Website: lowes
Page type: cart
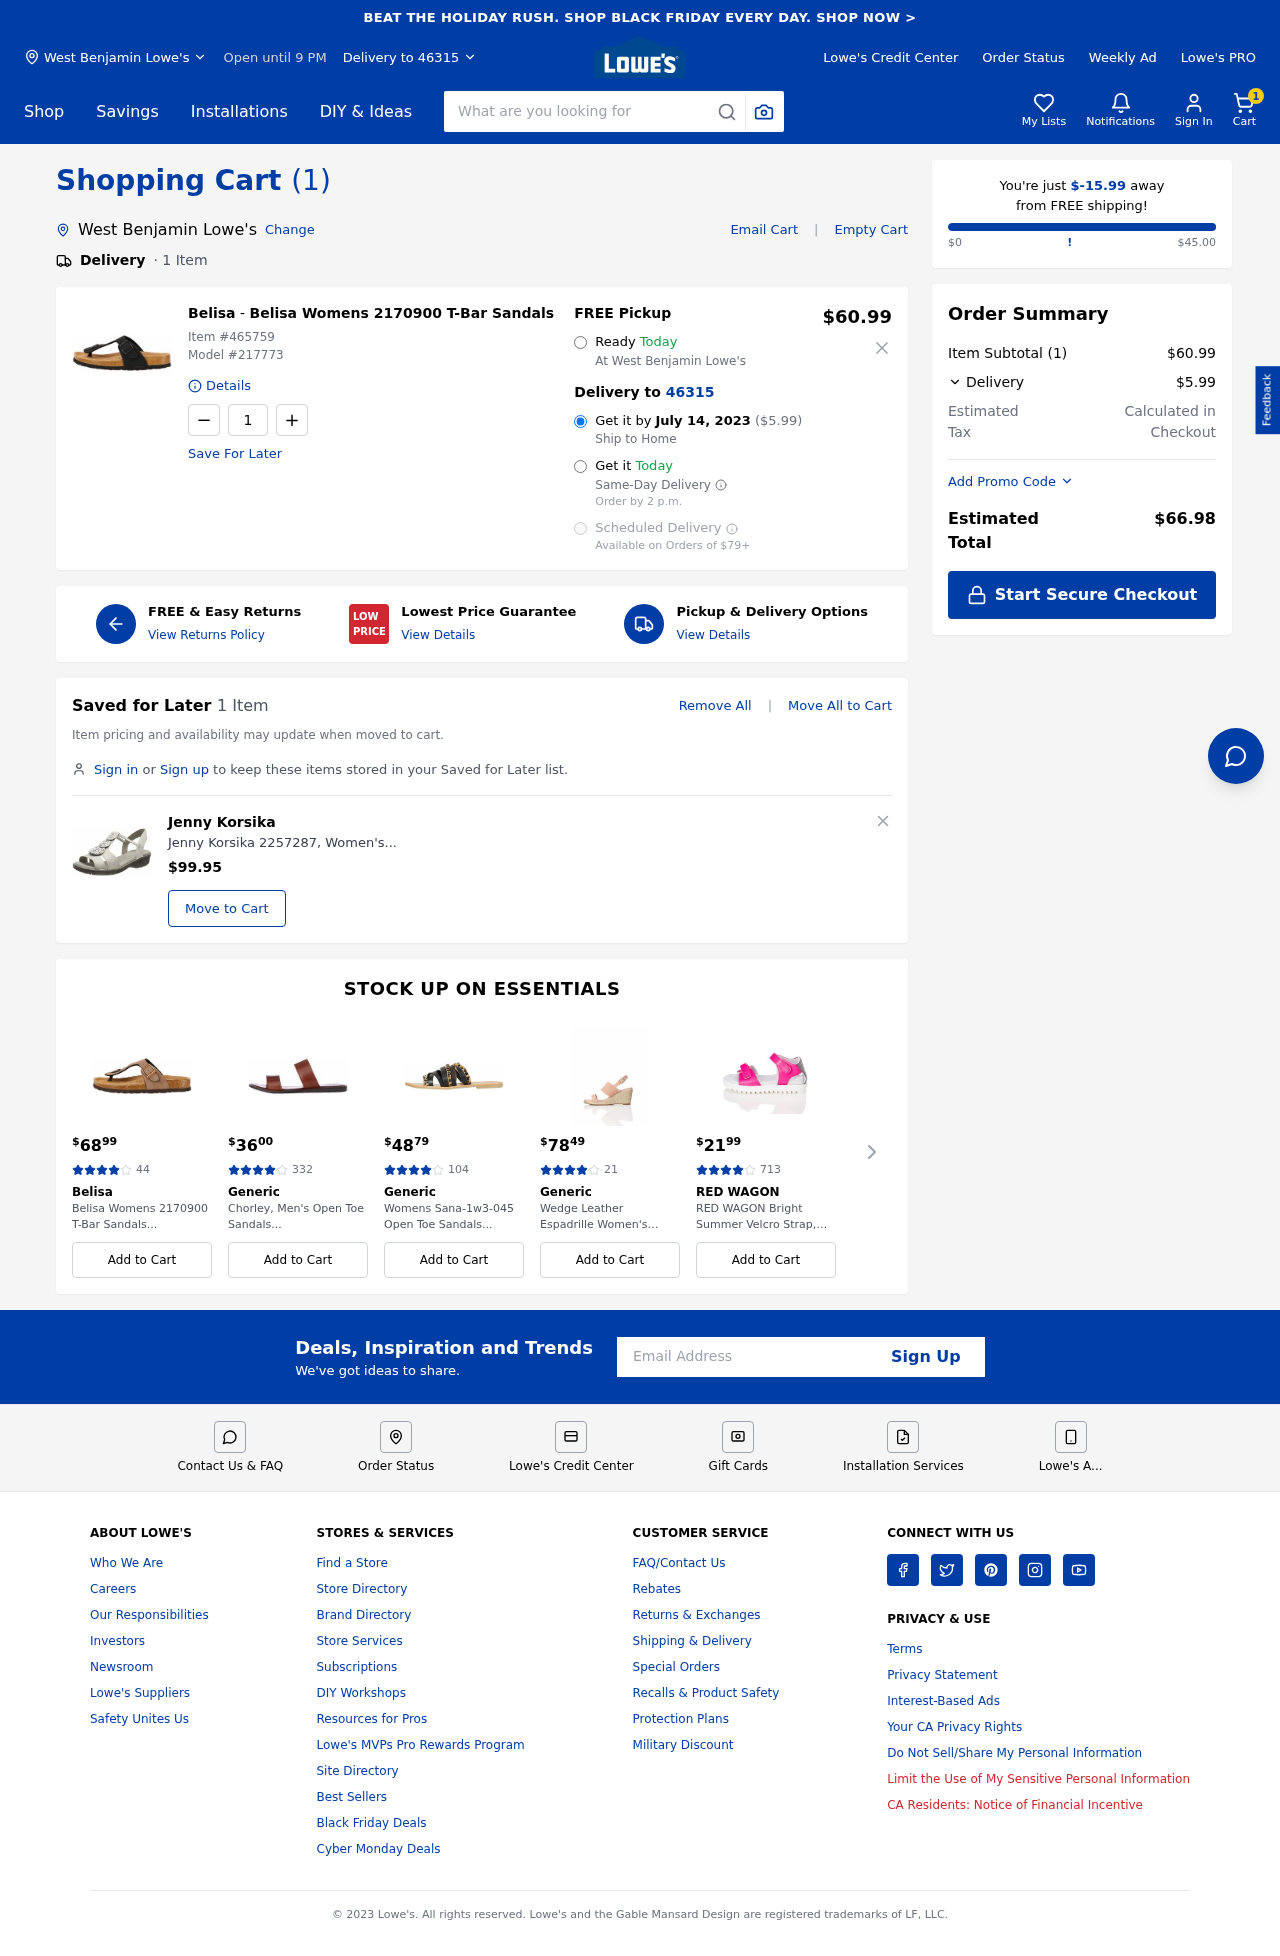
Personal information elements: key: PII_CITY
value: West Benjamin Lowe's
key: PII_EMAIL
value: akelley@yahoo.com
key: PII_POSTCODE
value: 46315
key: PII_CITY2
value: West Benjamin Lowe's
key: PII_CITY3
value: West Benjamin
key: PII_POSTCODE2
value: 46315
Product elements: key: PRODUCT1_BRAND
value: Belisa
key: PRODUCT1_NAME
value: Belisa Womens 2170900 T-Bar Sandals
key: PRODUCT1_PRICE
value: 60.99
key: PRODUCT1_QUANTITY
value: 1
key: PRODUCT2_BRAND
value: Jenny Korsika
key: PRODUCT2_NAME
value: Jenny Korsika 2257287, Women's T-Bar Sandals
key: PRODUCT2_PRICE
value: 99.95
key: PRODUCT1_ITEM_NUMBER
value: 465759
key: PRODUCT1_MODEL_NUMBER
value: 217773
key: PRODUCT3_PRICE
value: $6899
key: PRODUCT3_NUM_RATINGS
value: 44
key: PRODUCT3_BRAND
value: Belisa
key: PRODUCT3_NAME
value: Belisa Womens 2170900 T-Bar Sandals...
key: PRODUCT4_PRICE
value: $3600
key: PRODUCT4_NUM_RATINGS
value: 332
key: PRODUCT4_BRAND
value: Generic
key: PRODUCT4_NAME
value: Chorley, Men's Open Toe Sandals...
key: PRODUCT5_PRICE
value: $4879
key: PRODUCT5_NUM_RATINGS
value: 104
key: PRODUCT5_BRAND
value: Generic
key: PRODUCT5_NAME
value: Womens Sana-1w3-045 Open Toe Sandals...
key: PRODUCT6_PRICE
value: $7849
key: PRODUCT6_NUM_RATINGS
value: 21
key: PRODUCT6_BRAND
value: Generic
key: PRODUCT6_NAME
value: Wedge Leather Espadrille Women's Peeptoe...
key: PRODUCT7_PRICE
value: $2199
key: PRODUCT7_NUM_RATINGS
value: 713
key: PRODUCT7_BRAND
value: RED WAGON
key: PRODUCT7_NAME
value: RED WAGON Bright Summer Velcro Strap, Gi...
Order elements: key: ORDER_NUM_ITEMS
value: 1
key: ORDER_DELIVERY_DATE
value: July 14, 2023
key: ORDER_SHIPPING_COST2
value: $5.99
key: ORDER_SHIPPING_AWAY
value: $-15.99
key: ORDER_SUBTOTAL
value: $60.99
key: ORDER_SHIPPING_COST
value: $5.99
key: ORDER_TOTAL
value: $66.98
Search elements: key: HEADER_SEARCH
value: What are you looking for
Other elements: key: SAVED_NUM_ITEMS
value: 1 Item